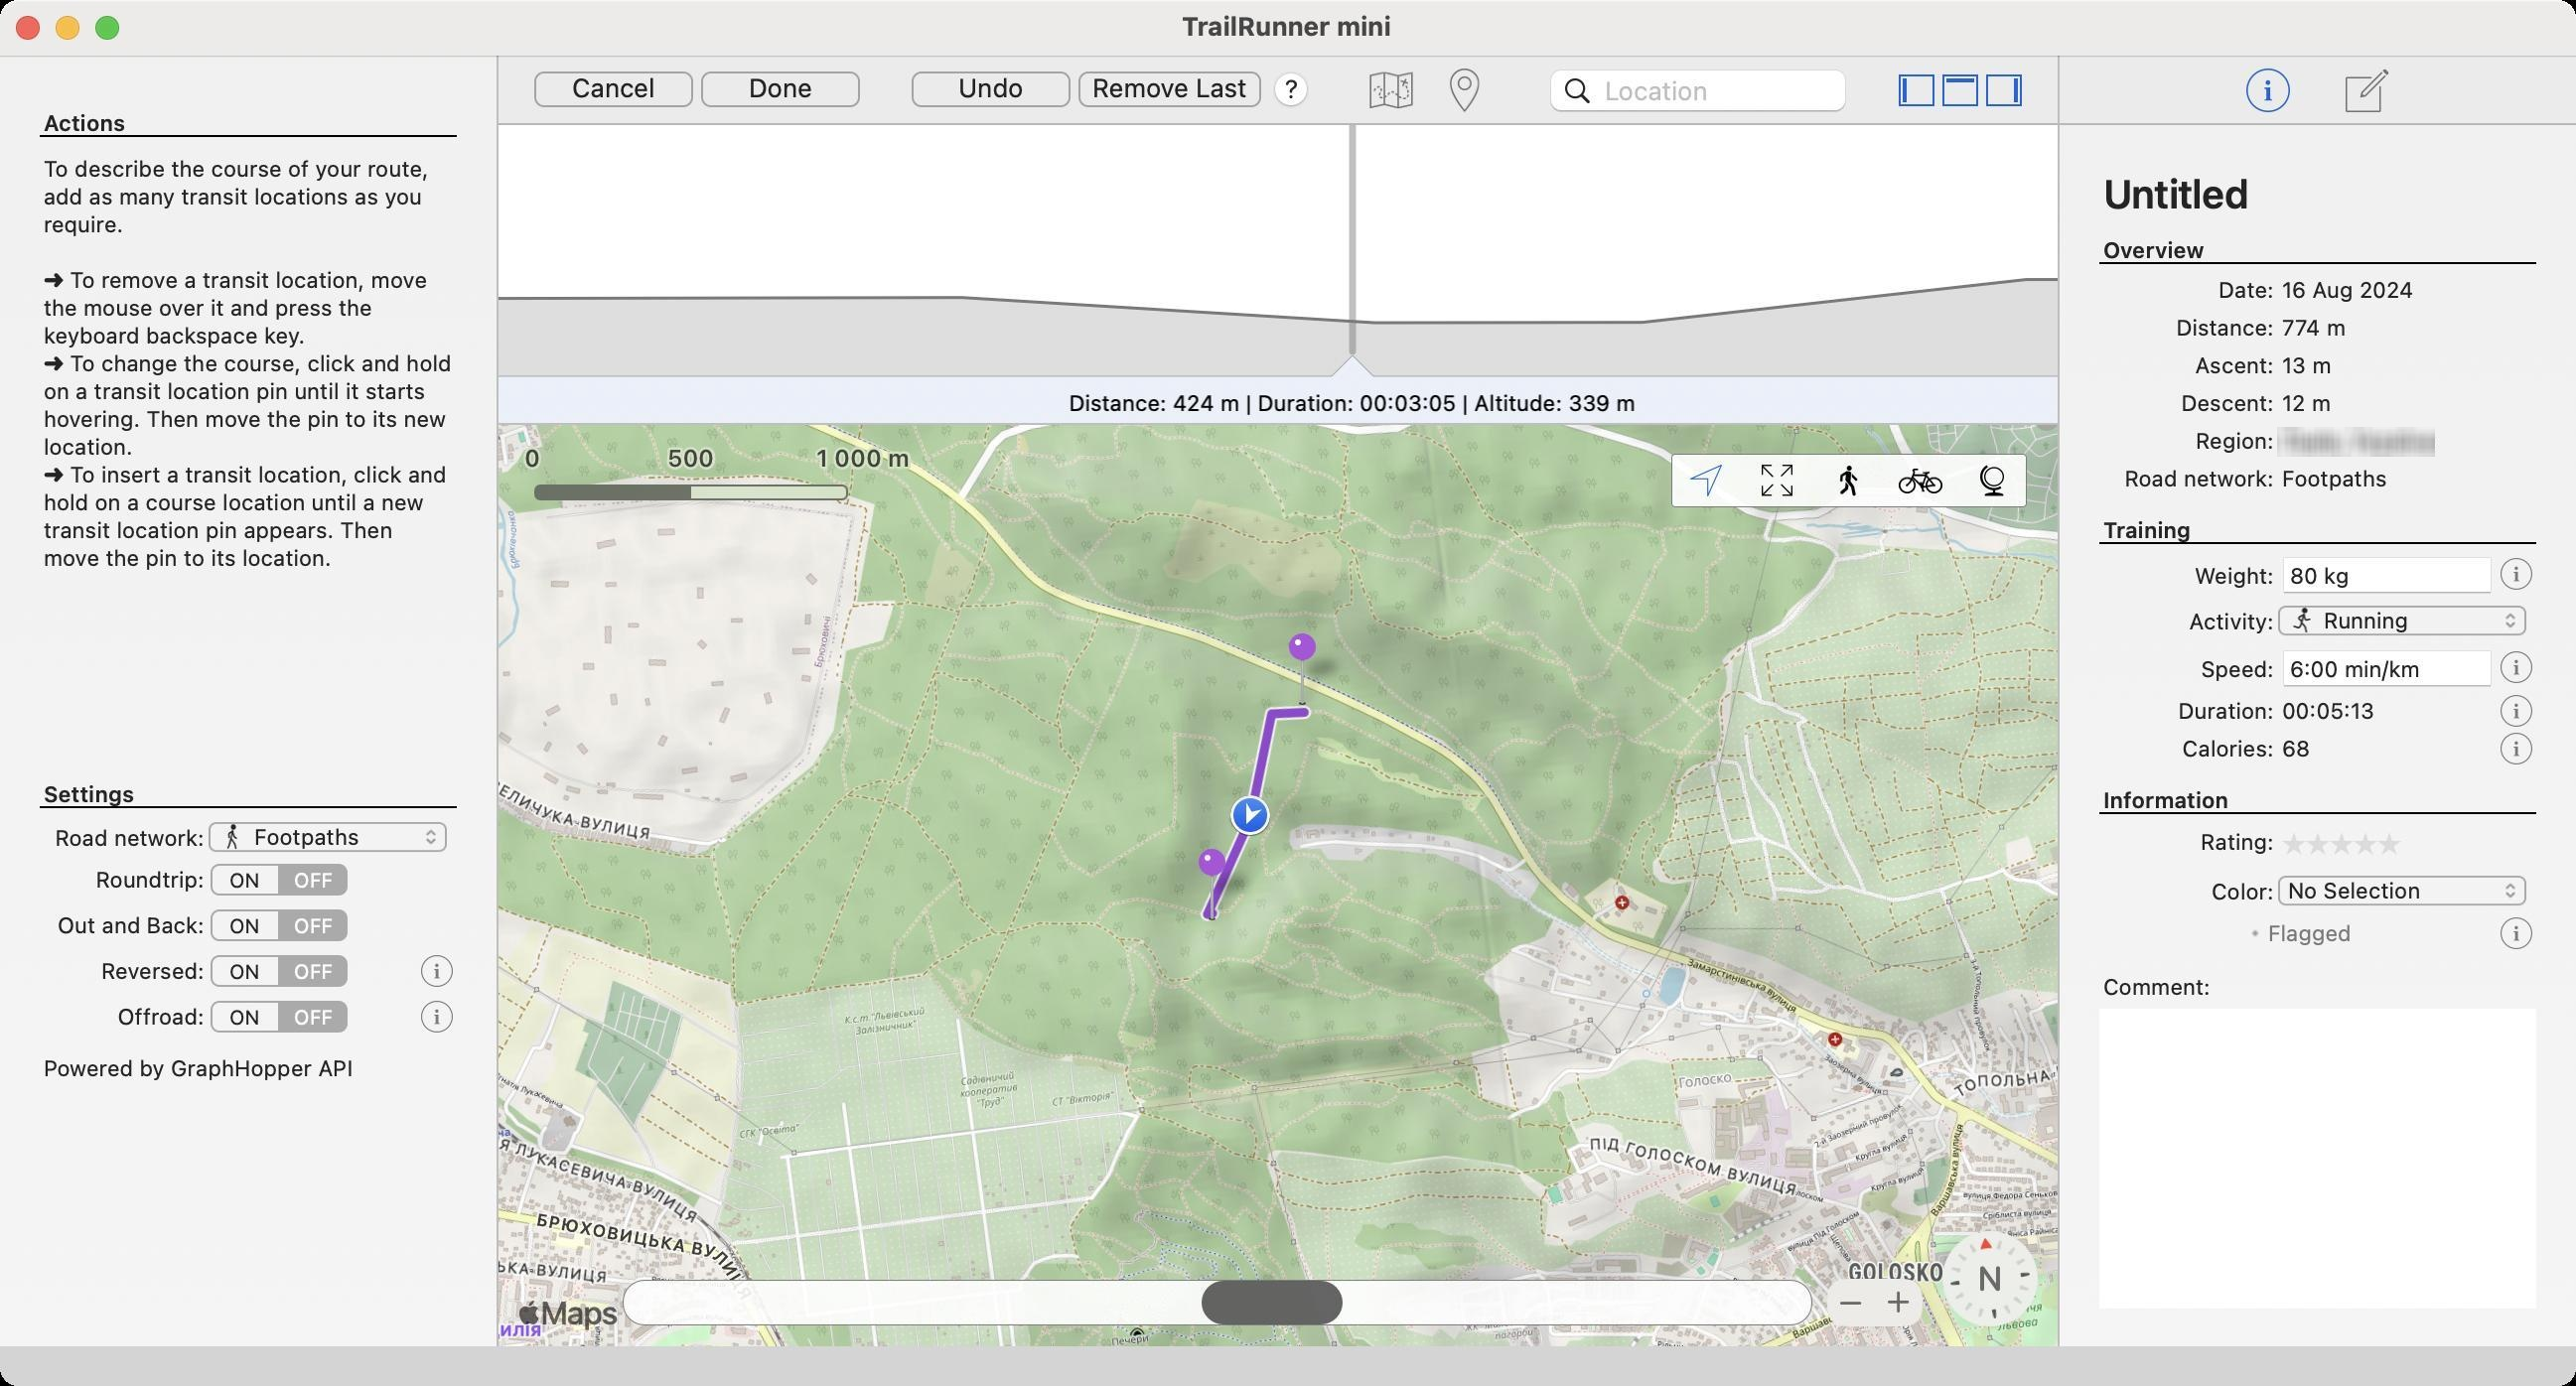
Accessibility tree:
{"name": "TrailRunner_mini", "role": "AXWindow", "description": null, "role_description": "standard window", "value": null, "position": "102.00;284.00", "size": "1297;698", "children": [{"name": null, "role": "AXSplitGroup", "description": null, "role_description": "split group", "value": null, "position": "0.00;28.00", "size": "1297;650", "children": [{"name": null, "role": "AXStaticText", "description": null, "role_description": "text", "value": "Actions", "position": "20.00;55.00", "size": "210;14", "children": []}, {"name": null, "role": "AXStaticText", "description": null, "role_description": "text", "value": "To describe the course of your route, add as many transit locations as you require.\n\n➜ To remove a transit location, move the mouse over it and press the keyboard backspace key.\n➜ To change the course, click and hold on a transit location pin until it starts hovering. Then move the pin to its new location.\n➜ To insert a transit location, click and hold on a course location until a new transit location pin appears. Then move the pin to its location.", "position": "20.00;78.00", "size": "210;303", "children": []}, {"name": null, "role": "AXStaticText", "description": null, "role_description": "text", "value": "Settings", "position": "20.00;393.00", "size": "210;14", "children": []}, {"name": null, "role": "AXStaticText", "description": null, "role_description": "text", "value": "Road network:", "position": "20.00;415.00", "size": "85;14", "children": []}, {"name": null, "role": "AXPopUpButton", "description": null, "role_description": "pop up button", "value": "Footpaths", "position": "105.00;413.00", "size": "120;18", "children": []}, {"name": null, "role": "AXStaticText", "description": null, "role_description": "text", "value": "Roundtrip:", "position": "20.00;436.00", "size": "85;14", "children": []}, {"name": null, "role": "AXRadioGroup", "description": null, "role_description": "radio group", "value": "{\n    \"name\": null,\n    \"role\": \"AXRadioButton\",\n    \"description\": \"OFF\",\n    \"role_description\": \"radio button\",\n    \"value\": 1,\n    \"position\": \"141.00;434.00\",\n    \"size\": \"35;18\",\n    \"children\": []\n}", "position": "105.00;434.00", "size": "125;18", "children": [{"name": null, "role": "AXRadioButton", "description": "ON", "role_description": "radio button", "value": 0, "position": "105.00;434.00", "size": "36;18", "children": []}, {"name": null, "role": "AXRadioButton", "description": "OFF", "role_description": "radio button", "value": 1, "position": "141.00;434.00", "size": "35;18", "children": []}]}, {"name": null, "role": "AXStaticText", "description": null, "role_description": "text", "value": "Out and Back:", "position": "20.00;459.00", "size": "85;14", "children": []}, {"name": null, "role": "AXRadioGroup", "description": null, "role_description": "radio group", "value": "{\n    \"name\": null,\n    \"role\": \"AXRadioButton\",\n    \"description\": \"OFF\",\n    \"role_description\": \"radio button\",\n    \"value\": 1,\n    \"position\": \"141.00;457.00\",\n    \"size\": \"35;18\",\n    \"children\": []\n}", "position": "105.00;457.00", "size": "125;18", "children": [{"name": null, "role": "AXRadioButton", "description": "ON", "role_description": "radio button", "value": 0, "position": "105.00;457.00", "size": "36;18", "children": []}, {"name": null, "role": "AXRadioButton", "description": "OFF", "role_description": "radio button", "value": 1, "position": "141.00;457.00", "size": "35;18", "children": []}]}, {"name": null, "role": "AXStaticText", "description": null, "role_description": "text", "value": "Reversed:", "position": "20.00;482.00", "size": "85;14", "children": []}, {"name": null, "role": "AXRadioGroup", "description": null, "role_description": "radio group", "value": "{\n    \"name\": null,\n    \"role\": \"AXRadioButton\",\n    \"description\": \"OFF\",\n    \"role_description\": \"radio button\",\n    \"value\": 1,\n    \"position\": \"141.00;480.00\",\n    \"size\": \"35;18\",\n    \"children\": []\n}", "position": "105.00;480.00", "size": "105;18", "children": [{"name": null, "role": "AXRadioButton", "description": "ON", "role_description": "radio button", "value": 0, "position": "105.00;480.00", "size": "36;18", "children": []}, {"name": null, "role": "AXRadioButton", "description": "OFF", "role_description": "radio button", "value": 1, "position": "141.00;480.00", "size": "35;18", "children": []}]}, {"name": "", "role": "AXButton", "description": null, "role_description": "button", "value": null, "position": "210.00;479.00", "size": "20;20", "children": []}, {"name": null, "role": "AXStaticText", "description": null, "role_description": "text", "value": "Offroad:", "position": "20.00;505.00", "size": "85;14", "children": []}, {"name": null, "role": "AXRadioGroup", "description": null, "role_description": "radio group", "value": "{\n    \"name\": null,\n    \"role\": \"AXRadioButton\",\n    \"description\": \"OFF\",\n    \"role_description\": \"radio button\",\n    \"value\": 1,\n    \"position\": \"141.00;503.00\",\n    \"size\": \"35;18\",\n    \"children\": []\n}", "position": "105.00;503.00", "size": "105;18", "children": [{"name": null, "role": "AXRadioButton", "description": "ON", "role_description": "radio button", "value": 0, "position": "105.00;503.00", "size": "36;18", "children": []}, {"name": null, "role": "AXRadioButton", "description": "OFF", "role_description": "radio button", "value": 1, "position": "141.00;503.00", "size": "35;18", "children": []}]}, {"name": "", "role": "AXButton", "description": null, "role_description": "button", "value": null, "position": "210.00;502.00", "size": "20;20", "children": []}, {"name": null, "role": "AXStaticText", "description": null, "role_description": "text", "value": "Powered by GraphHopper API", "position": "20.00;531.00", "size": "210;43", "children": []}, {"name": null, "role": "AXSplitter", "description": null, "role_description": "splitter", "value": 250.0, "position": "250.00;28.00", "size": "1;650", "children": []}, {"name": "Cancel", "role": "AXButton", "description": null, "role_description": "button", "value": null, "position": "269.00;36.00", "size": "80;19", "children": []}, {"name": "Done", "role": "AXButton", "description": null, "role_description": "button", "value": null, "position": "353.00;36.00", "size": "80;19", "children": []}, {"name": "Undo", "role": "AXButton", "description": null, "role_description": "button", "value": null, "position": "459.00;36.00", "size": "80;19", "children": []}, {"name": "Remove_Last", "role": "AXButton", "description": null, "role_description": "button", "value": null, "position": "543.00;36.00", "size": "92;19", "children": []}, {"name": null, "role": "AXButton", "description": "Help", "role_description": "button", "value": null, "position": "639.00;36.00", "size": "22;19", "children": []}, {"name": null, "role": "AXTextField", "description": null, "role_description": "search text field", "value": "", "position": "780.00;34.50", "size": "150;22", "children": [{"name": "", "role": "AXButton", "description": "search", "role_description": "button", "value": null, "position": "782.00;34.50", "size": "25;22", "children": []}]}, {"name": null, "role": "AXSplitGroup", "description": null, "role_description": "split group", "value": null, "position": "251.00;63.00", "size": "785;615", "children": [{"name": null, "role": "AXStaticText", "description": null, "role_description": "text", "value": "Distance: 424 m | Duration: 00:03:05 | Altitude: 339 m", "position": "536.26;196.00", "size": "290;14", "children": []}, {"name": null, "role": "AXSplitter", "description": null, "role_description": "splitter", "value": 150.0, "position": "251.00;213.00", "size": "785;1", "children": []}, {"name": null, "role": "AXImage", "description": null, "role_description": "image", "value": null, "position": "251.00;214.00", "size": "785;464", "children": [{"name": "Ідилія", "role": "AXButton", "description": null, "role_description": "Point of interest", "value": null, "position": "251.00;214.00", "size": "0;0", "children": []}, {"name": "Ігнатія_Лукасевича_вулиця", "role": "AXStaticText", "description": null, "role_description": "", "value": null, "position": "273.11;573.91", "size": "30;30", "children": []}, {"name": "Невеличука_вулиця", "role": "AXStaticText", "description": null, "role_description": "", "value": null, "position": "264.13;396.74", "size": "30;30", "children": []}, {"name": "Під_Голоском_вулиця", "role": "AXStaticText", "description": null, "role_description": "", "value": null, "position": "837.96;571.18", "size": "30;30", "children": []}, {"name": "Топольна_вулиця", "role": "AXStaticText", "description": null, "role_description": "", "value": null, "position": "1012.86;527.79", "size": "30;30", "children": []}, {"name": "Golosko-Male", "role": "AXButton", "description": null, "role_description": "", "value": null, "position": "956.36;625.52", "size": "30;30", "children": []}, {"name": "Голосковское_кладбище", "role": "AXButton", "description": null, "role_description": "Point of interest", "value": null, "position": "1015.36;195.44", "size": "30;30", "children": []}, {"name": null, "role": "AXImage", "description": null, "role_description": "Pin annotation", "value": null, "position": "648.00;319.00", "size": "32;39", "children": []}, {"name": "My_Location", "role": "AXButton", "description": "My Location", "role_description": "Annotation", "value": null, "position": "1061.00;585.50", "size": "42;44", "children": []}, {"name": null, "role": "AXImage", "description": null, "role_description": "Pin annotation", "value": null, "position": "602.50;427.50", "size": "32;39", "children": []}, {"name": "", "role": "AXImage", "description": "", "role_description": "Annotation", "value": null, "position": "616.50;397.50", "size": "26;26", "children": []}, {"name": null, "role": "AXSlider", "description": null, "role_description": "slider", "value": 0.5477781891822815, "position": "313.00;642.00", "size": "600;28", "children": [{"name": null, "role": "AXValueIndicator", "description": null, "role_description": "value indicator", "value": 0.5477781891822815, "position": "603.50;642.00", "size": "74;28", "children": []}]}, {"name": null, "role": "AXImage", "description": "", "role_description": "image", "value": null, "position": "258.00;221.00", "size": "280;34", "children": []}, {"name": null, "role": "AXImage", "description": "remove", "role_description": "image", "value": null, "position": "920.00;644.00", "size": "24;24", "children": []}, {"name": null, "role": "AXImage", "description": "add", "role_description": "image", "value": null, "position": "944.00;644.00", "size": "24;24", "children": []}, {"name": "", "role": "AXButton", "description": "Zoom Out", "role_description": "button", "value": null, "position": "920.00;644.00", "size": "24;24", "children": []}, {"name": "", "role": "AXButton", "description": "Zoom In", "role_description": "button", "value": null, "position": "944.00;644.00", "size": "24;24", "children": []}]}]}, {"name": null, "role": "AXSplitter", "description": null, "role_description": "splitter", "value": 785.0, "position": "1036.00;28.00", "size": "1;650", "children": []}, {"name": "", "role": "AXButton", "description": null, "role_description": "button", "value": null, "position": "1127.00;34.50", "size": "30;22", "children": []}, {"name": "", "role": "AXButton", "description": null, "role_description": "button", "value": null, "position": "1177.00;34.50", "size": "30;22", "children": []}, {"name": null, "role": "AXGroup", "description": null, "role_description": "group", "value": null, "position": "1037.00;63.00", "size": "260;615", "children": [{"name": null, "role": "AXTextField", "description": null, "role_description": "text field", "value": "Untitled", "position": "1057.00;86.00", "size": "220;24", "children": []}, {"name": null, "role": "AXStaticText", "description": null, "role_description": "text", "value": "Overview", "position": "1057.00;119.00", "size": "220;14", "children": []}, {"name": null, "role": "AXStaticText", "description": null, "role_description": "text", "value": "Date:", "position": "1057.00;139.00", "size": "90;14", "children": []}, {"name": null, "role": "AXStaticText", "description": null, "role_description": "text", "value": "16 Aug 2024", "position": "1147.00;139.00", "size": "130;14", "children": []}, {"name": null, "role": "AXStaticText", "description": null, "role_description": "text", "value": "Distance:", "position": "1057.00;158.00", "size": "90;14", "children": []}, {"name": null, "role": "AXStaticText", "description": null, "role_description": "text", "value": "774 m", "position": "1147.00;158.00", "size": "130;14", "children": []}, {"name": null, "role": "AXStaticText", "description": null, "role_description": "text", "value": "Ascent:", "position": "1057.00;177.00", "size": "90;14", "children": []}, {"name": null, "role": "AXStaticText", "description": null, "role_description": "text", "value": "13 m", "position": "1147.00;177.00", "size": "130;14", "children": []}, {"name": null, "role": "AXStaticText", "description": null, "role_description": "text", "value": "Descent:", "position": "1057.00;196.00", "size": "90;14", "children": []}, {"name": null, "role": "AXStaticText", "description": null, "role_description": "text", "value": "12 m", "position": "1147.00;196.00", "size": "130;14", "children": []}, {"name": null, "role": "AXStaticText", "description": null, "role_description": "text", "value": "Region:", "position": "1057.00;215.00", "size": "90;14", "children": []}, {"name": null, "role": "AXStaticText", "description": null, "role_description": "text", "value": "Львів, Україна", "position": "1147.00;215.00", "size": "130;14", "children": []}, {"name": null, "role": "AXStaticText", "description": null, "role_description": "text", "value": "Road network:", "position": "1057.00;234.00", "size": "90;14", "children": []}, {"name": null, "role": "AXStaticText", "description": null, "role_description": "text", "value": "Footpaths", "position": "1147.00;234.00", "size": "130;14", "children": []}, {"name": null, "role": "AXStaticText", "description": null, "role_description": "text", "value": "Training", "position": "1057.00;260.00", "size": "220;14", "children": []}, {"name": null, "role": "AXStaticText", "description": null, "role_description": "text", "value": "Weight:", "position": "1057.00;283.00", "size": "90;14", "children": []}, {"name": null, "role": "AXTextField", "description": null, "role_description": "text field", "value": "80 kg", "position": "1149.00;280.00", "size": "106;19", "children": []}, {"name": "", "role": "AXButton", "description": null, "role_description": "button", "value": null, "position": "1257.00;279.00", "size": "20;20", "children": []}, {"name": null, "role": "AXStaticText", "description": null, "role_description": "text", "value": "Activity:", "position": "1057.00;306.00", "size": "90;14", "children": []}, {"name": null, "role": "AXPopUpButton", "description": null, "role_description": "pop up button", "value": "Running", "position": "1147.00;304.00", "size": "125;18", "children": []}, {"name": null, "role": "AXStaticText", "description": null, "role_description": "text", "value": "Speed:", "position": "1057.00;330.00", "size": "90;14", "children": []}, {"name": null, "role": "AXTextField", "description": null, "role_description": "text field", "value": "6:00 min/km", "position": "1149.00;327.00", "size": "106;19", "children": []}, {"name": "", "role": "AXButton", "description": null, "role_description": "button", "value": null, "position": "1257.00;326.00", "size": "20;20", "children": []}, {"name": null, "role": "AXStaticText", "description": null, "role_description": "text", "value": "Duration:", "position": "1057.00;351.00", "size": "90;14", "children": []}, {"name": null, "role": "AXStaticText", "description": null, "role_description": "text", "value": "00:05:13", "position": "1147.00;351.00", "size": "110;14", "children": []}, {"name": "", "role": "AXButton", "description": null, "role_description": "button", "value": null, "position": "1257.00;348.00", "size": "20;20", "children": []}, {"name": null, "role": "AXStaticText", "description": null, "role_description": "text", "value": "Calories:", "position": "1057.00;370.00", "size": "90;14", "children": []}, {"name": null, "role": "AXStaticText", "description": null, "role_description": "text", "value": "68", "position": "1147.00;370.00", "size": "110;14", "children": []}, {"name": "", "role": "AXButton", "description": null, "role_description": "button", "value": null, "position": "1257.00;367.00", "size": "20;20", "children": []}, {"name": null, "role": "AXStaticText", "description": null, "role_description": "text", "value": "Information", "position": "1057.00;396.00", "size": "220;14", "children": []}, {"name": null, "role": "AXStaticText", "description": null, "role_description": "text", "value": "Rating:", "position": "1057.00;417.00", "size": "90;14", "children": []}, {"name": null, "role": "AXSlider", "description": null, "role_description": "rating indicator", "value": 0.0, "position": "1149.00;415.00", "size": "93;19", "children": []}, {"name": null, "role": "AXStaticText", "description": null, "role_description": "text", "value": "Color:", "position": "1057.00;442.00", "size": "90;14", "children": []}, {"name": null, "role": "AXPopUpButton", "description": null, "role_description": "pop up button", "value": "No Selection", "position": "1147.00;440.00", "size": "125;18", "children": []}, {"name": "Flagged", "role": "AXCheckBox", "description": null, "role_description": "toggle button", "value": 0, "position": "1129.00;463.00", "size": "128;14", "children": []}, {"name": "", "role": "AXButton", "description": null, "role_description": "button", "value": null, "position": "1257.00;460.00", "size": "20;20", "children": []}, {"name": null, "role": "AXStaticText", "description": null, "role_description": "text", "value": "Comment:", "position": "1057.00;490.00", "size": "220;14", "children": []}, {"name": null, "role": "AXTextArea", "description": null, "role_description": "text entry area", "value": "", "position": "1057.00;508.00", "size": "220;151", "children": []}]}]}, {"name": null, "role": "AXButton", "description": null, "role_description": "close button", "value": null, "position": "7.00;6.00", "size": "14;16", "children": []}, {"name": null, "role": "AXButton", "description": null, "role_description": "full screen button", "value": null, "position": "47.00;6.00", "size": "14;16", "children": [{"name": null, "role": "AXGroup", "description": null, "role_description": "group", "value": null, "position": "47.00;6.00", "size": "14;16", "children": [{"name": null, "role": "AXGroup", "description": null, "role_description": "group", "value": null, "position": "47.00;6.00", "size": "14;16", "children": []}]}]}, {"name": null, "role": "AXButton", "description": null, "role_description": "minimize button", "value": null, "position": "27.00;6.00", "size": "14;16", "children": []}, {"name": null, "role": "AXStaticText", "description": null, "role_description": "text", "value": "TrailRunner mini", "position": "593.00;5.00", "size": "110;16", "children": []}]}